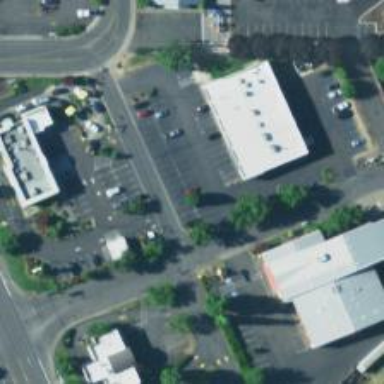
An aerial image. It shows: Healthcare clinic.